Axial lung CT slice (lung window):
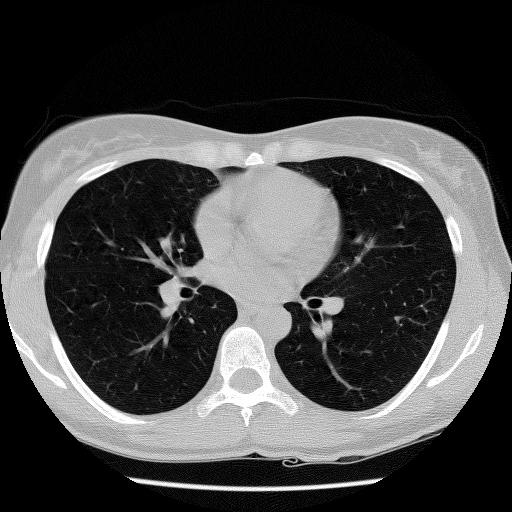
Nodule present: no